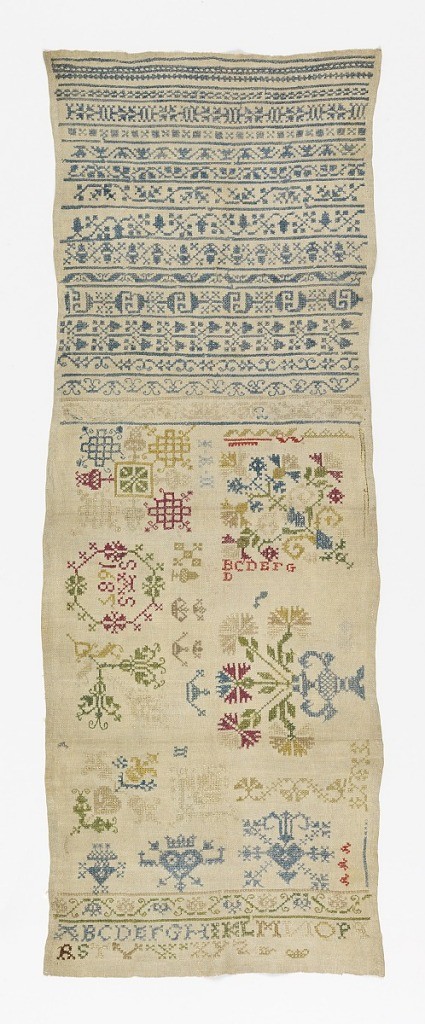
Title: Sampler
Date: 1685
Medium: silk embroidery on linen foundation Technique: cross, double running and eyelet stitches on plain weave
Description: Fifteen cross borders in geometric and floral patterns and below, in a panel, the initials "S A S" and date "1685" in a wreath, floral ornament, crowns and alphabet.